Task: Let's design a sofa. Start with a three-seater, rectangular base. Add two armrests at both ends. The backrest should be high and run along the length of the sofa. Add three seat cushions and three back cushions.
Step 39:
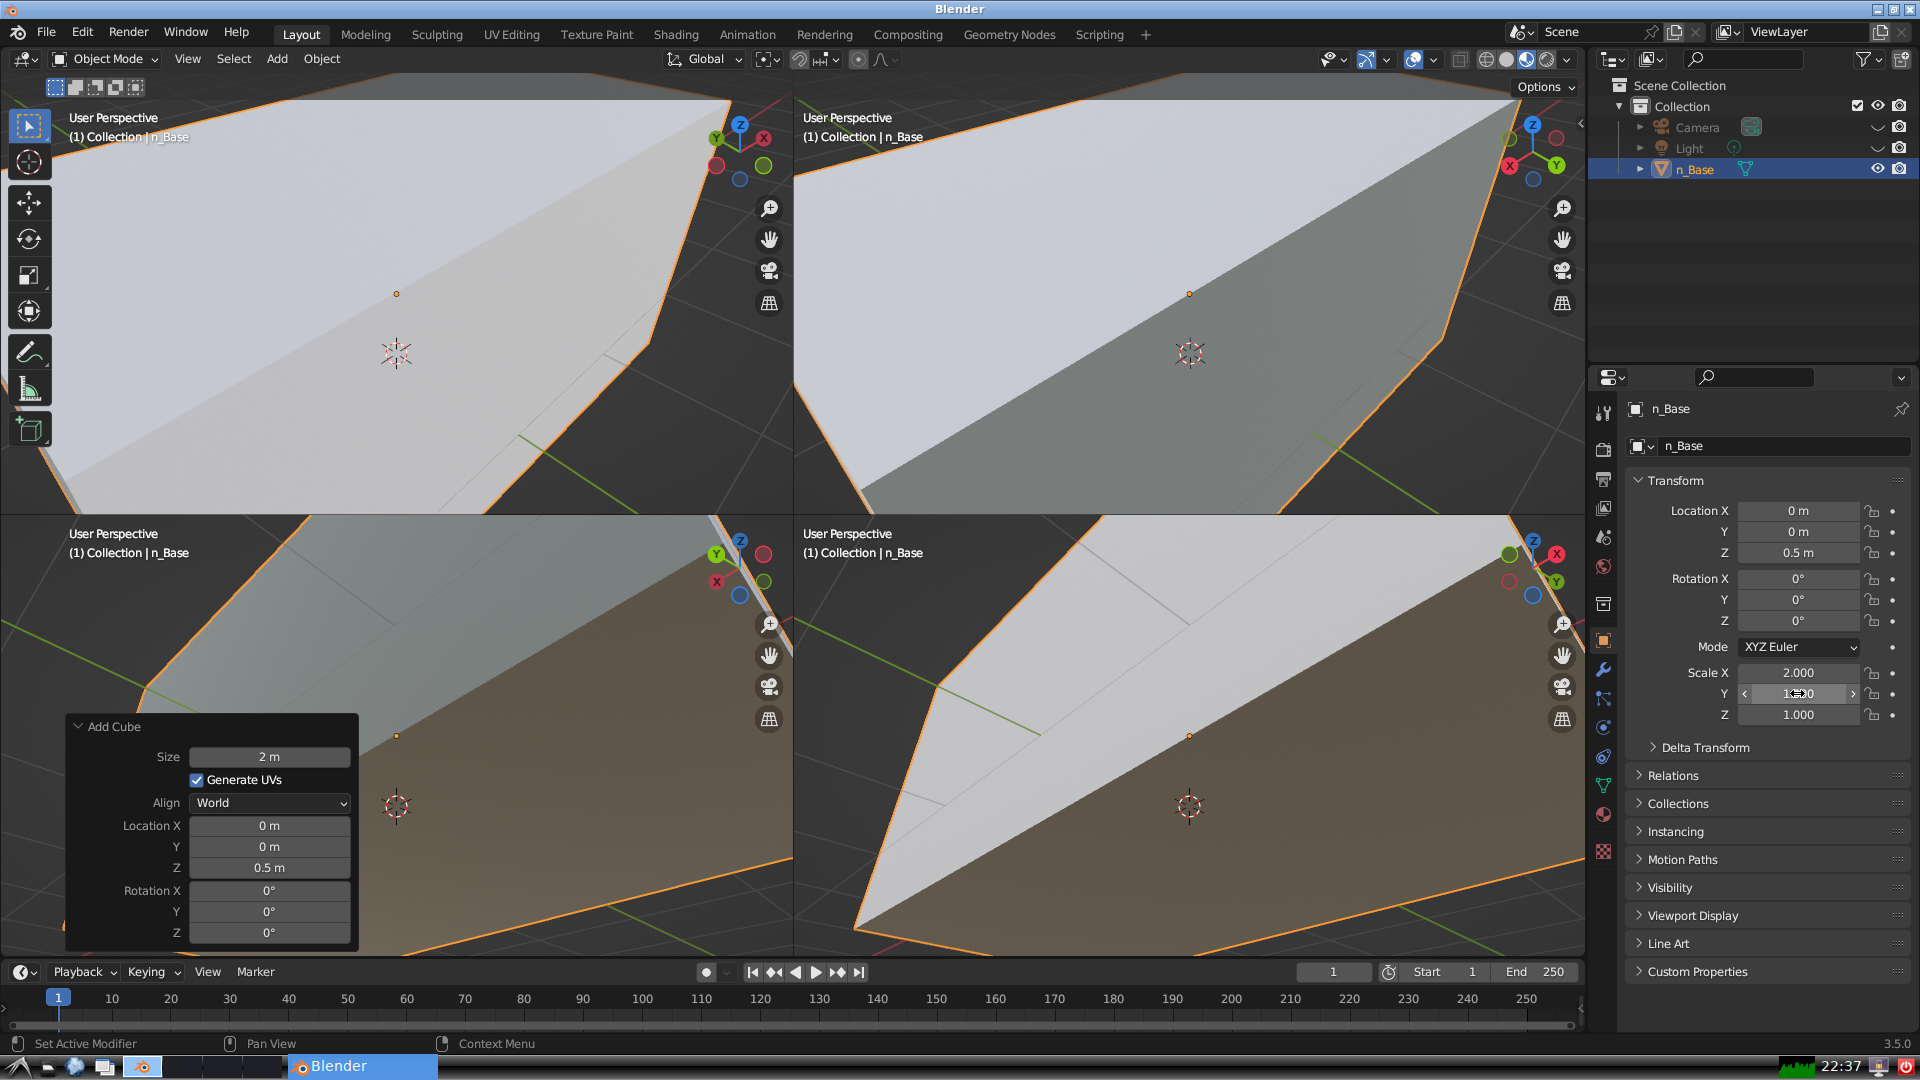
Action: {"mouse_move": [1797, 715]}